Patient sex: M
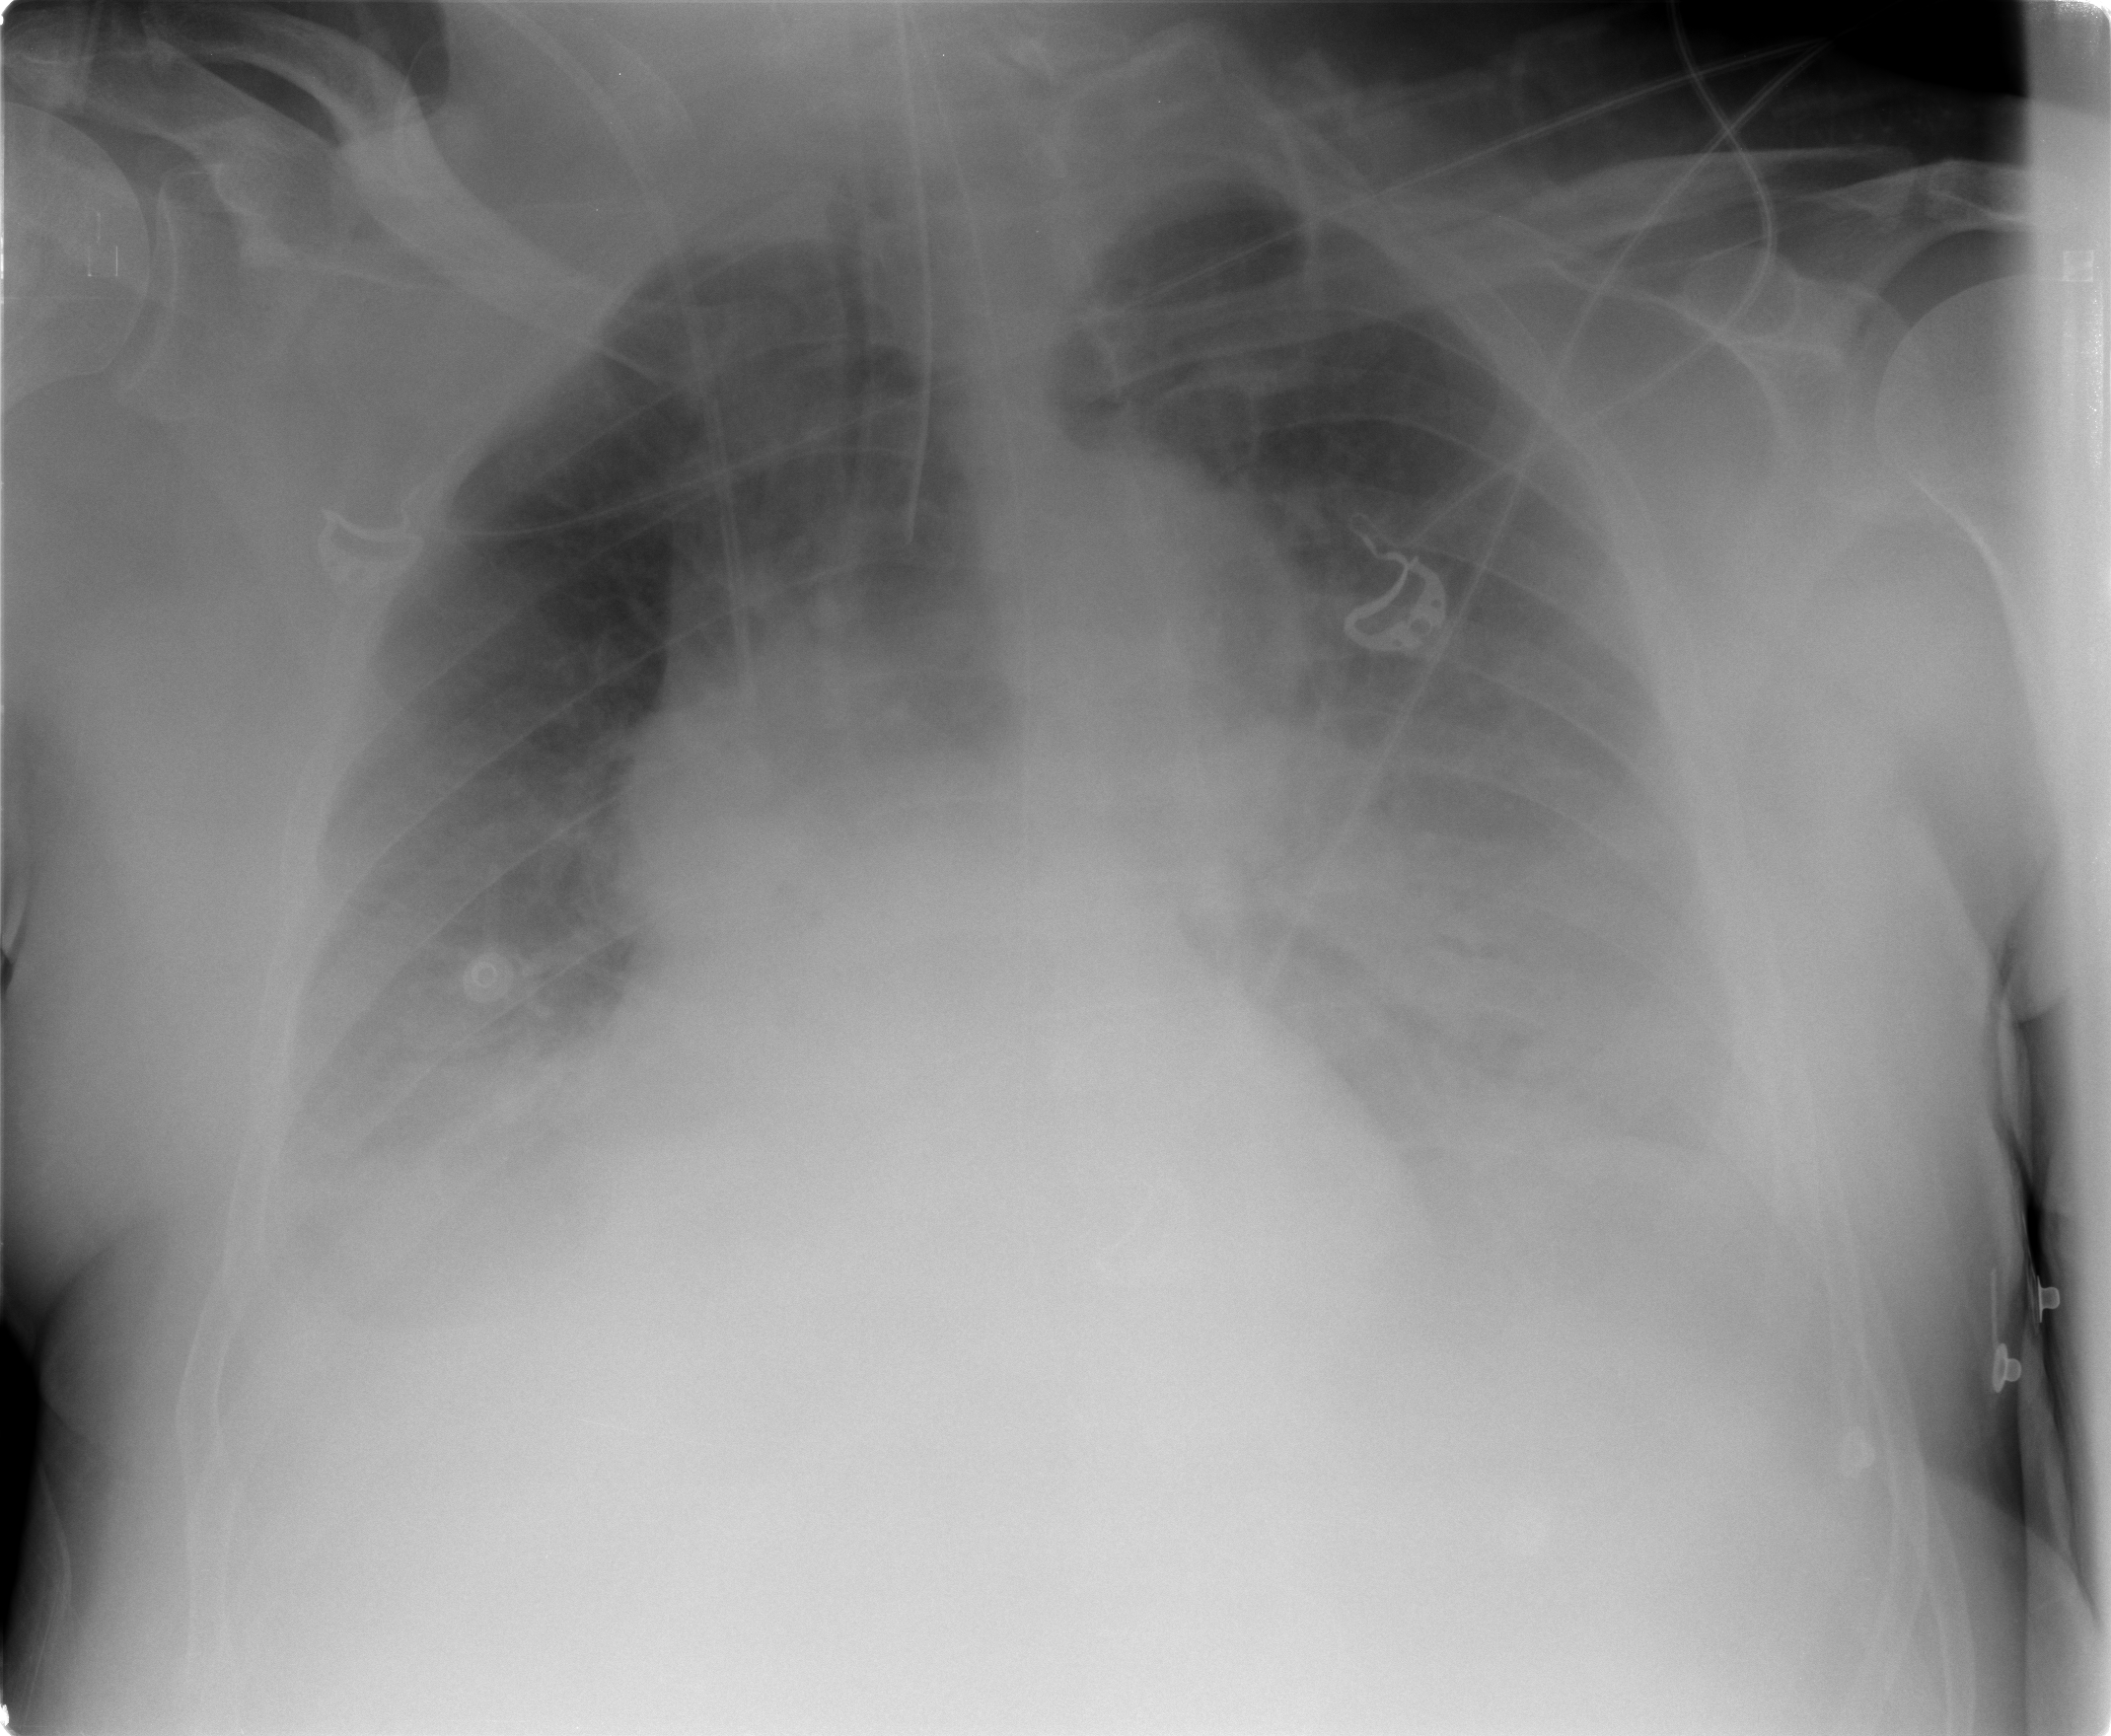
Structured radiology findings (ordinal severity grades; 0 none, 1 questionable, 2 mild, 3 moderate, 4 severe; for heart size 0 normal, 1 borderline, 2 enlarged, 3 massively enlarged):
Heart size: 2
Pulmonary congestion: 3
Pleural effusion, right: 3
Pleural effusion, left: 3
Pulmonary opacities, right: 2
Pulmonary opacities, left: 2
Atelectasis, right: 3
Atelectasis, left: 3